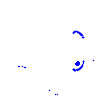
Particle: pion